Question: I have a feed of items that looks something like this:

When the user presses an item in the feed (represented by the black box), they will be brought to a separate page for that item. When the user clicks on the star icon, they can "favorite" the item.
I am currently trying to implement this by nesting two <URL>, where the inner/child TouchableOpacity has a 'zIndex: 2' style applied to it.
The 'zIndex' style does not seem to give a priority to the child container for touch events, so I was wondering if anyone knows how I can implement this pattern. I think I might need to use the <URL>, but it seems like a very verbose way to add this functionality.
Any comments or examples would be greatly appreciated ! Thanks.
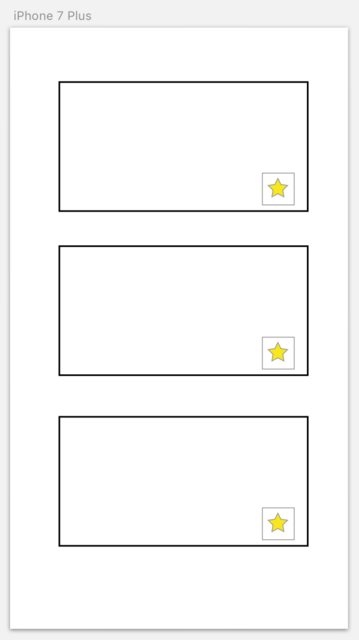
Answer: Can you not simply nest a 'TouchableOpacity' in your parent 'TouchableOpacity' ? I've done a mock project and this below seems to work
'''
<View>
<TouchableOpacity
style = {{backgroundColor: 'red', height: 100}}
onPress = {() => {console.log("PARENT METHOD")}}>
//content
<TouchableOpacity
style = {{width: 30, height: 30, backgroundColor: 'yellow',
position: 'absolute', right: 5, bottom: 5}}
onPress = {() => {console.log("CHILD METHOD")}}>
//content
</TouchableOpacity>
</TouchableOpacity>
</View>
'''
I've used logs and when pressing the small nested box, only child method is logged, and similarly for if i press the parent view.
<URL>
Log output: showing independant touches
<URL>
Let me know if this helps